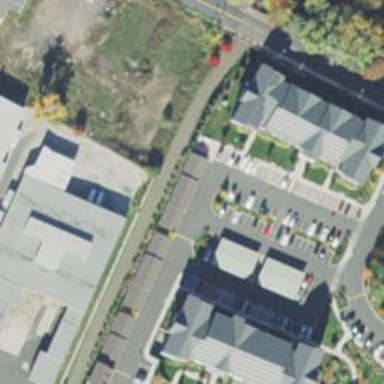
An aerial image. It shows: Footway.